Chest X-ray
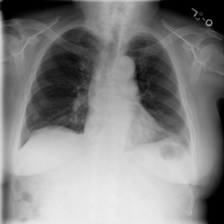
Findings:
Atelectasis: negative
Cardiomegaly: negative
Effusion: negative
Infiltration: negative
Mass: negative
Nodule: negative
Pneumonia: negative
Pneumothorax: negative
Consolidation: negative
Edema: negative
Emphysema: negative
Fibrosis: negative
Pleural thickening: negative
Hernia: negative